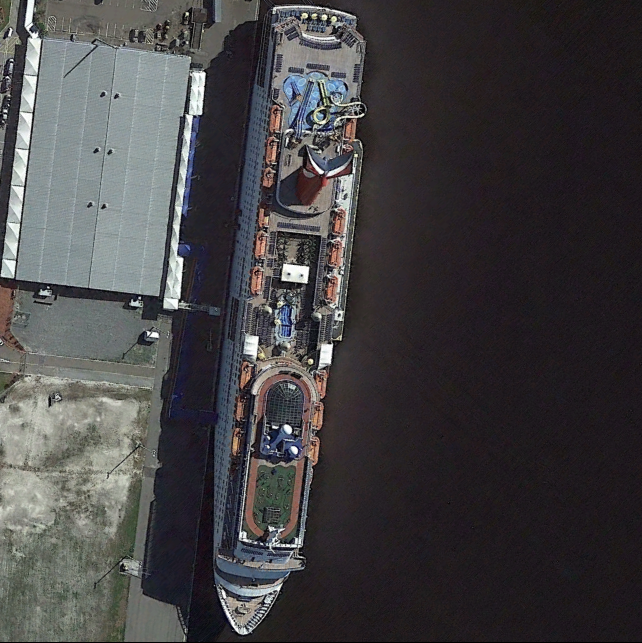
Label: Megayacht